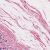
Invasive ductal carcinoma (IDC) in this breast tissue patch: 0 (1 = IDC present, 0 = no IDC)